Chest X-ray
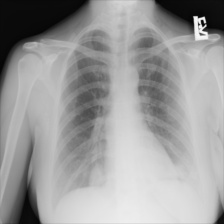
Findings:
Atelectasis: negative
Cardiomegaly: negative
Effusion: negative
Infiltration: negative
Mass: negative
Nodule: negative
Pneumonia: negative
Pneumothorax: negative
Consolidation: negative
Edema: negative
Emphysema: negative
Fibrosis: negative
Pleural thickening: negative
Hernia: negative